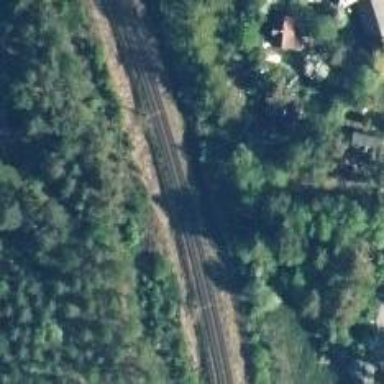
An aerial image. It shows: Railway with continuous electrified contact lines.